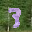
Label: 3